Question: I'm trying to create a TableLayout, but some error occurs:

The data in the first red colored row are supposed to be in the second, white row.
Here is the layout xml file:
'''
<ScrollView
xmlns:android="http://schemas.android.com/apk/res/android"
xmlns:tools="http://schemas.android.com/tools"
android:layout_width="fill_parent"
android:layout_height="fill_parent"
android:scrollbars="horizontal|vertical"
android:layout_weight="1"
android:background="#838080">
<LinearLayout
android:layout_width="wrap_content"
android:layout_height="wrap_content"
android:orientation="vertical">
<TableLayout
android:id="@+id/myOtherTableLayout"
android:layout_width="match_parent"
android:layout_height="wrap_content"
></TableLayout>
<HorizontalScrollView
android:layout_width="fill_parent"
android:layout_height="fill_parent"
android:background="#000">
<TableLayout
android:id="@+id/myTableLayout"
android:layout_width="match_parent"
android:layout_height="wrap_content"
android:scrollbars="horizontal|vertical"
android:background="#FFFFFF"
>
</TableLayout>
</HorizontalScrollView>
</LinearLayout>
</ScrollView>
'''
And here is the code:
'''
Color c = new Color();
setContentView(R.layout.data_table_creater_activity);
android.widget.TableRow.LayoutParams params = new TableRow.LayoutParams(
LayoutParams.WRAP_CONTENT,
LayoutParams.WRAP_CONTENT);
params.setMargins(10, 0, 2, 0);
rowFiller();
TableLayout TbL = (TableLayout) findViewById(R.id.myOtherTableLayout);
TableRow headerRowHead = new TableRow(this);
headerRowHead.setId(51);
headerRowHead.setBackgroundColor(c.rgb(241,26,41));
TextView header1 = new TextView(this);
header1.setText(Html.fromHtml("<u>Purchase_Order_Number</u>"));
header1.setLayoutParams(params);
headerRowHead.addView(header1);
TextView header2 = new TextView(this);
header2.setText(Html.fromHtml("<u>Vendor</u>"));
header2.setLayoutParams(params);
headerRowHead.addView(header2);
TextView header3 = new TextView(this);
header3.setText(Html.fromHtml("<u>Currency</u>"));
header3.setLayoutParams(params);
headerRowHead.addView(header3);
TextView header4 = new TextView(this);
header4.setText(Html.fromHtml("<u>Total_Price</u>"));
header4.setLayoutParams(params);
headerRowHead.addView(header4);
TbL.addView(headerRowHead, new TableLayout.LayoutParams(
LayoutParams.WRAP_CONTENT,
LayoutParams.WRAP_CONTENT
));
TableRow headerRowData = new TableRow(this);
headerRowData.setId(50);
headerRowData.setBackgroundColor(c.rgb(255,255,255));
TextView headerData1 = new TextView(this);
header1.setText("<PHONE>");
header1.setLayoutParams(params);
headerRowData.addView(headerData1);
TextView headerData2 = new TextView(this);
header2.setText("Vendor_A");
header2.setLayoutParams(params);
headerRowData.addView(headerData2);
TextView headerData3 = new TextView(this);
header3.setText("EUR");
header3.setLayoutParams(params);
headerRowData.addView(headerData3);
TextView headerData4 = new TextView(this);
header4.setText("44.60");
header4.setLayoutParams(params);
headerRowData.addView(headerData4);
TbL.addView(headerRowData, new TableLayout.LayoutParams(
LayoutParams.WRAP_CONTENT,
LayoutParams.WRAP_CONTENT
));
'''
Why are the data of the first row not displayed? And why are the data of the second row displayed in the first row?
Working with 'header1.setText(Html.fromHtml("<u>*Text*</u>"));', to underline text works fine, as you can see in the TableLayout below.
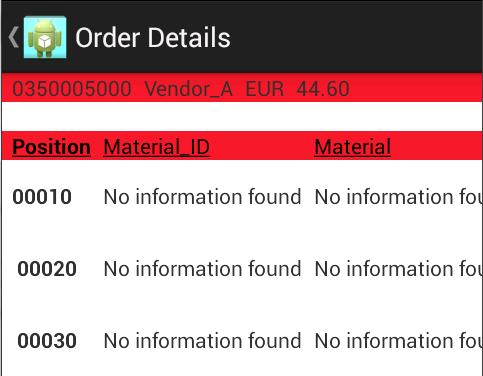
Answer: '''
TextView headerData1 = new TextView(this);
header1.setText("<PHONE>");
header1.setLayoutParams(params);
headerRowData.addView(headerData1);
TextView headerData2 = new TextView(this);
header2.setText("Vendor_A");
header2.setLayoutParams(params);
headerRowData.addView(headerData2);
TextView headerData3 = new TextView(this);
header3.setText("EUR");
header3.setLayoutParams(params);
headerRowData.addView(headerData3);
TextView headerData4 = new TextView(this);
header4.setText("44.60");
header4.setLayoutParams(params);
headerRowData.addView(headerData4);
'''
You have added header3 instead of headerData3 and so on for headerData1 ,headerData2 ,headerData3 .and headerData4 please check that , Is that the issue